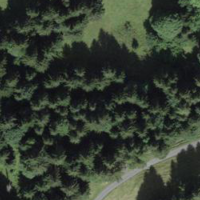
EUNIS habitat code: 44
Species observed at this site:
Sciurus vulgaris